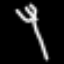
Label: fork